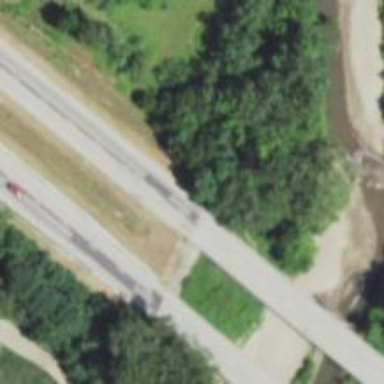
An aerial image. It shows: Motorway bridge.